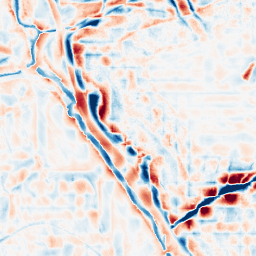
Category: wavelet
Decomposition family: wavelet_biorthogonal
Decomposition parameters: wavelet: bior2.4
level: 4
Upsampling method: regularized
Upsampling parameters: scale: 2
lambda_reg: 0.001
Upsampling scale: 2